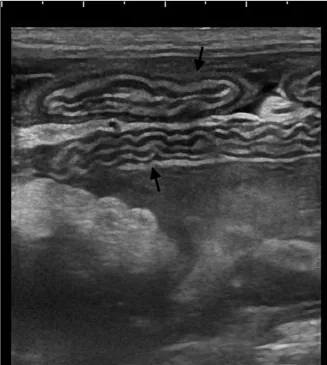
Abdominal ultrasound of C1.
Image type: radiology (ultrasound)